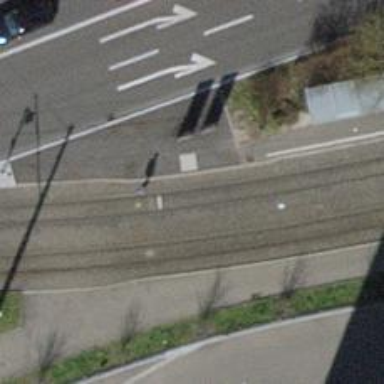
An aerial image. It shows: Tram stop for public transport.